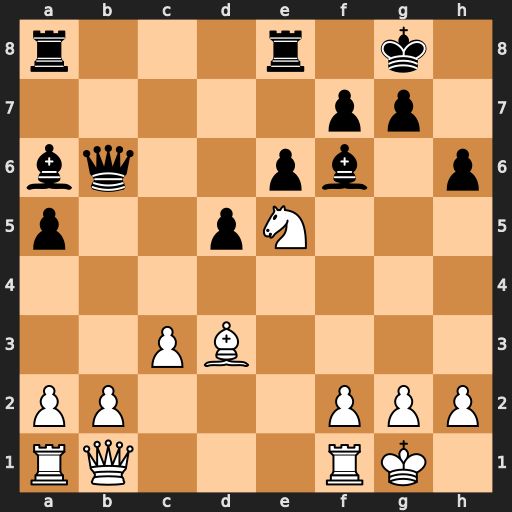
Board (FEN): r3r1k1/5pp1/bq2pb1p/p2pN3/8/2PB4/PP3PPP/RQ3RK1
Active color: w
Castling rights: -
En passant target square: -
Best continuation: Bh7+ Kf8 Nd7+ Ke7 Nxb6